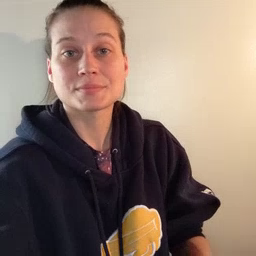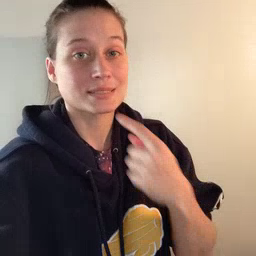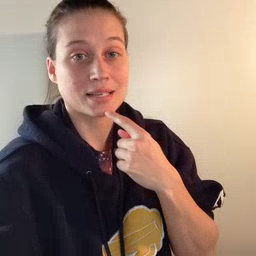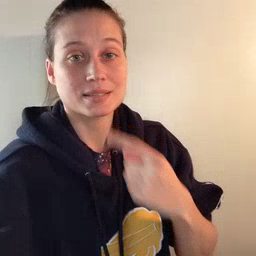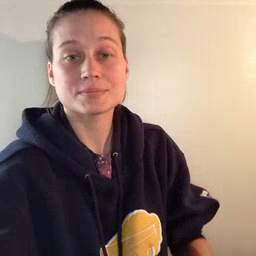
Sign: say